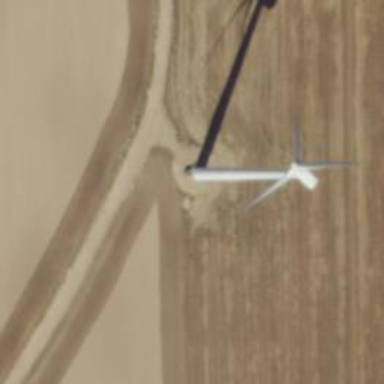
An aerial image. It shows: Wind generator using horizontal axis wind turbines.